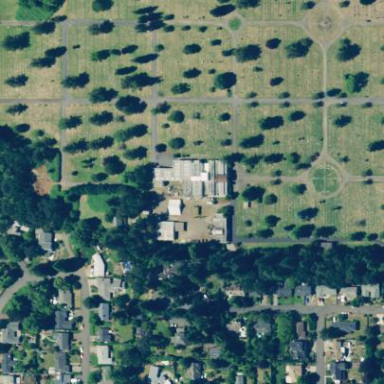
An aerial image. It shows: Cemetery.